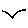
Label: bird